Question: I have a custom UIView where I want to layout a set of UITextView's in response to an AJAX call. So I think I will need to create these in code. I am currently setting the location to a fixed location but would rather set it to like 20pixels below the previous one. Also, I would like to set a minimum width of 650 pixels of my UITextView. I am using AutoLayout but am confused about the best way to achieve this. I have included my code but am really looking for what strategy is best to achieve this? Use AutoLayout constraints?
I have include how I'm currently doing it but would like to solve the dynamic verticasl placement and a fixed width of the UITextView's to 650points. Any help either in strategy or code would be greatly appreciated.
'''
for (int i = 0; i < [some count]; i++) {
int my_counter=i+1;
// this is obviously putting it a fixed location
UITextView *textview= [[UITextView alloc]initWithFrame:CGRectMake(110, (130 * my_counter), 650, 90)];
[textview setScrollEnabled:YES];
textview.layer.borderWidth = 5.0f;
textview.layer.borderColor = [[UIColor grayColor] CGColor];
[textview setTextContainerInset:UIEdgeInsetsMake(7, 7, 7, 7)];
NSString *tmp_header=[some[i] objectForKey:@"header"];
NSString *tmp_body=[some[i] objectForKey:@"body"];
//NSString *str = @"This is <font color='red'>simple</font>";
if(![tmp_header isEqualToString:@""] && ![tmp_body isEqualToString:@""]){
NSString *myString=[NSString stringWithFormat:@"%@
%@", tmp_header, tmp_body];
[textview setValue:myString forKey:@"contentToHTMLString"];
}
if([tmp_header isEqualToString:@""] && ![tmp_body isEqualToString:@""]){
[textview setValue:@"body is cool" forKey:@"contentToHTMLString"];
}
textview.textAlignment = NSTextAlignmentLeft;
textview.editable = NO;
textview.font = [UIFont fontWithName:@"vardana" size:20.0];
[textview sizeToFit];
[textview setScrollEnabled:NO];
//textview.contentSize.width=650;
[self.noteView addSubview:textview];
}
'''

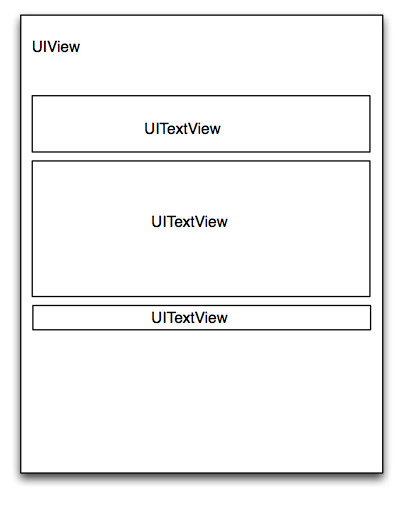
Answer: Generally, with this kind of problem you need to keep track of something outside the loop, to pass previous results to the next loop iteration. This code should work:
'''
CGFloat runningYPosition = 130.f; // Y position of first text view
for (int i = 0; i < 10; i++) {
// Let's not care about the text view frame right now.
// Let's just create, configure, populate, then set a frame based on contents/configuration.
UITextView *textview= [[UITextView alloc]initWithFrame:CGRectZero];
textview.layer.borderWidth = 5.0f;
textview.layer.borderColor = [[UIColor grayColor] CGColor];
[textview setTextContainerInset:UIEdgeInsetsMake(7, 7, 7, 7)];
NSString *tmp_header=[some[i] objectForKey:@"header"];
NSString *tmp_body=[some[i] objectForKey:@"body"];
//NSString *str = @"This is <font color='red'>simple</font>";
if(![tmp_header isEqualToString:@""] && ![tmp_body isEqualToString:@""]){
NSString *myString=[NSString stringWithFormat:@"%@
%@", tmp_header, tmp_body];
[textview setValue:myString forKey:@"contentToHTMLString"];
}
if([tmp_header isEqualToString:@""] && ![tmp_body isEqualToString:@""]){
[textview setValue:@"body is cool" forKey:@"contentToHTMLString"];
}
textview.textAlignment = NSTextAlignmentLeft;
textview.editable = NO;
textview.font = [UIFont fontWithName:@"vardana" size:20.0];
// Set the text view frame
CGSize textViewSize = [textview sizeThatFits:CGSizeMake(650.f, CGFLOAT_MAX)];
textview.frame = CGRectMake(110.f, runningYPosition, textViewSize.width, textViewSize.height);
[self.view addSubview:textview];
// Update the running Y position for the next text view's frame, 20 pts below the current one.
runningYPosition = CGRectGetMaxY(textview.frame) + 20.f;
}
'''